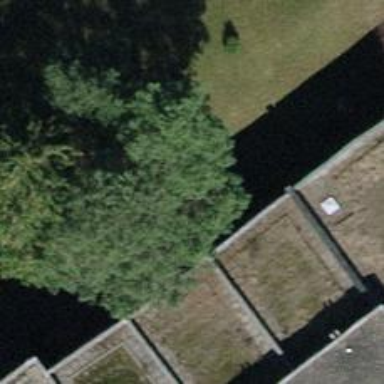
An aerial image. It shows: Urban tree with needle-leaved evergreen foliage.